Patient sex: M
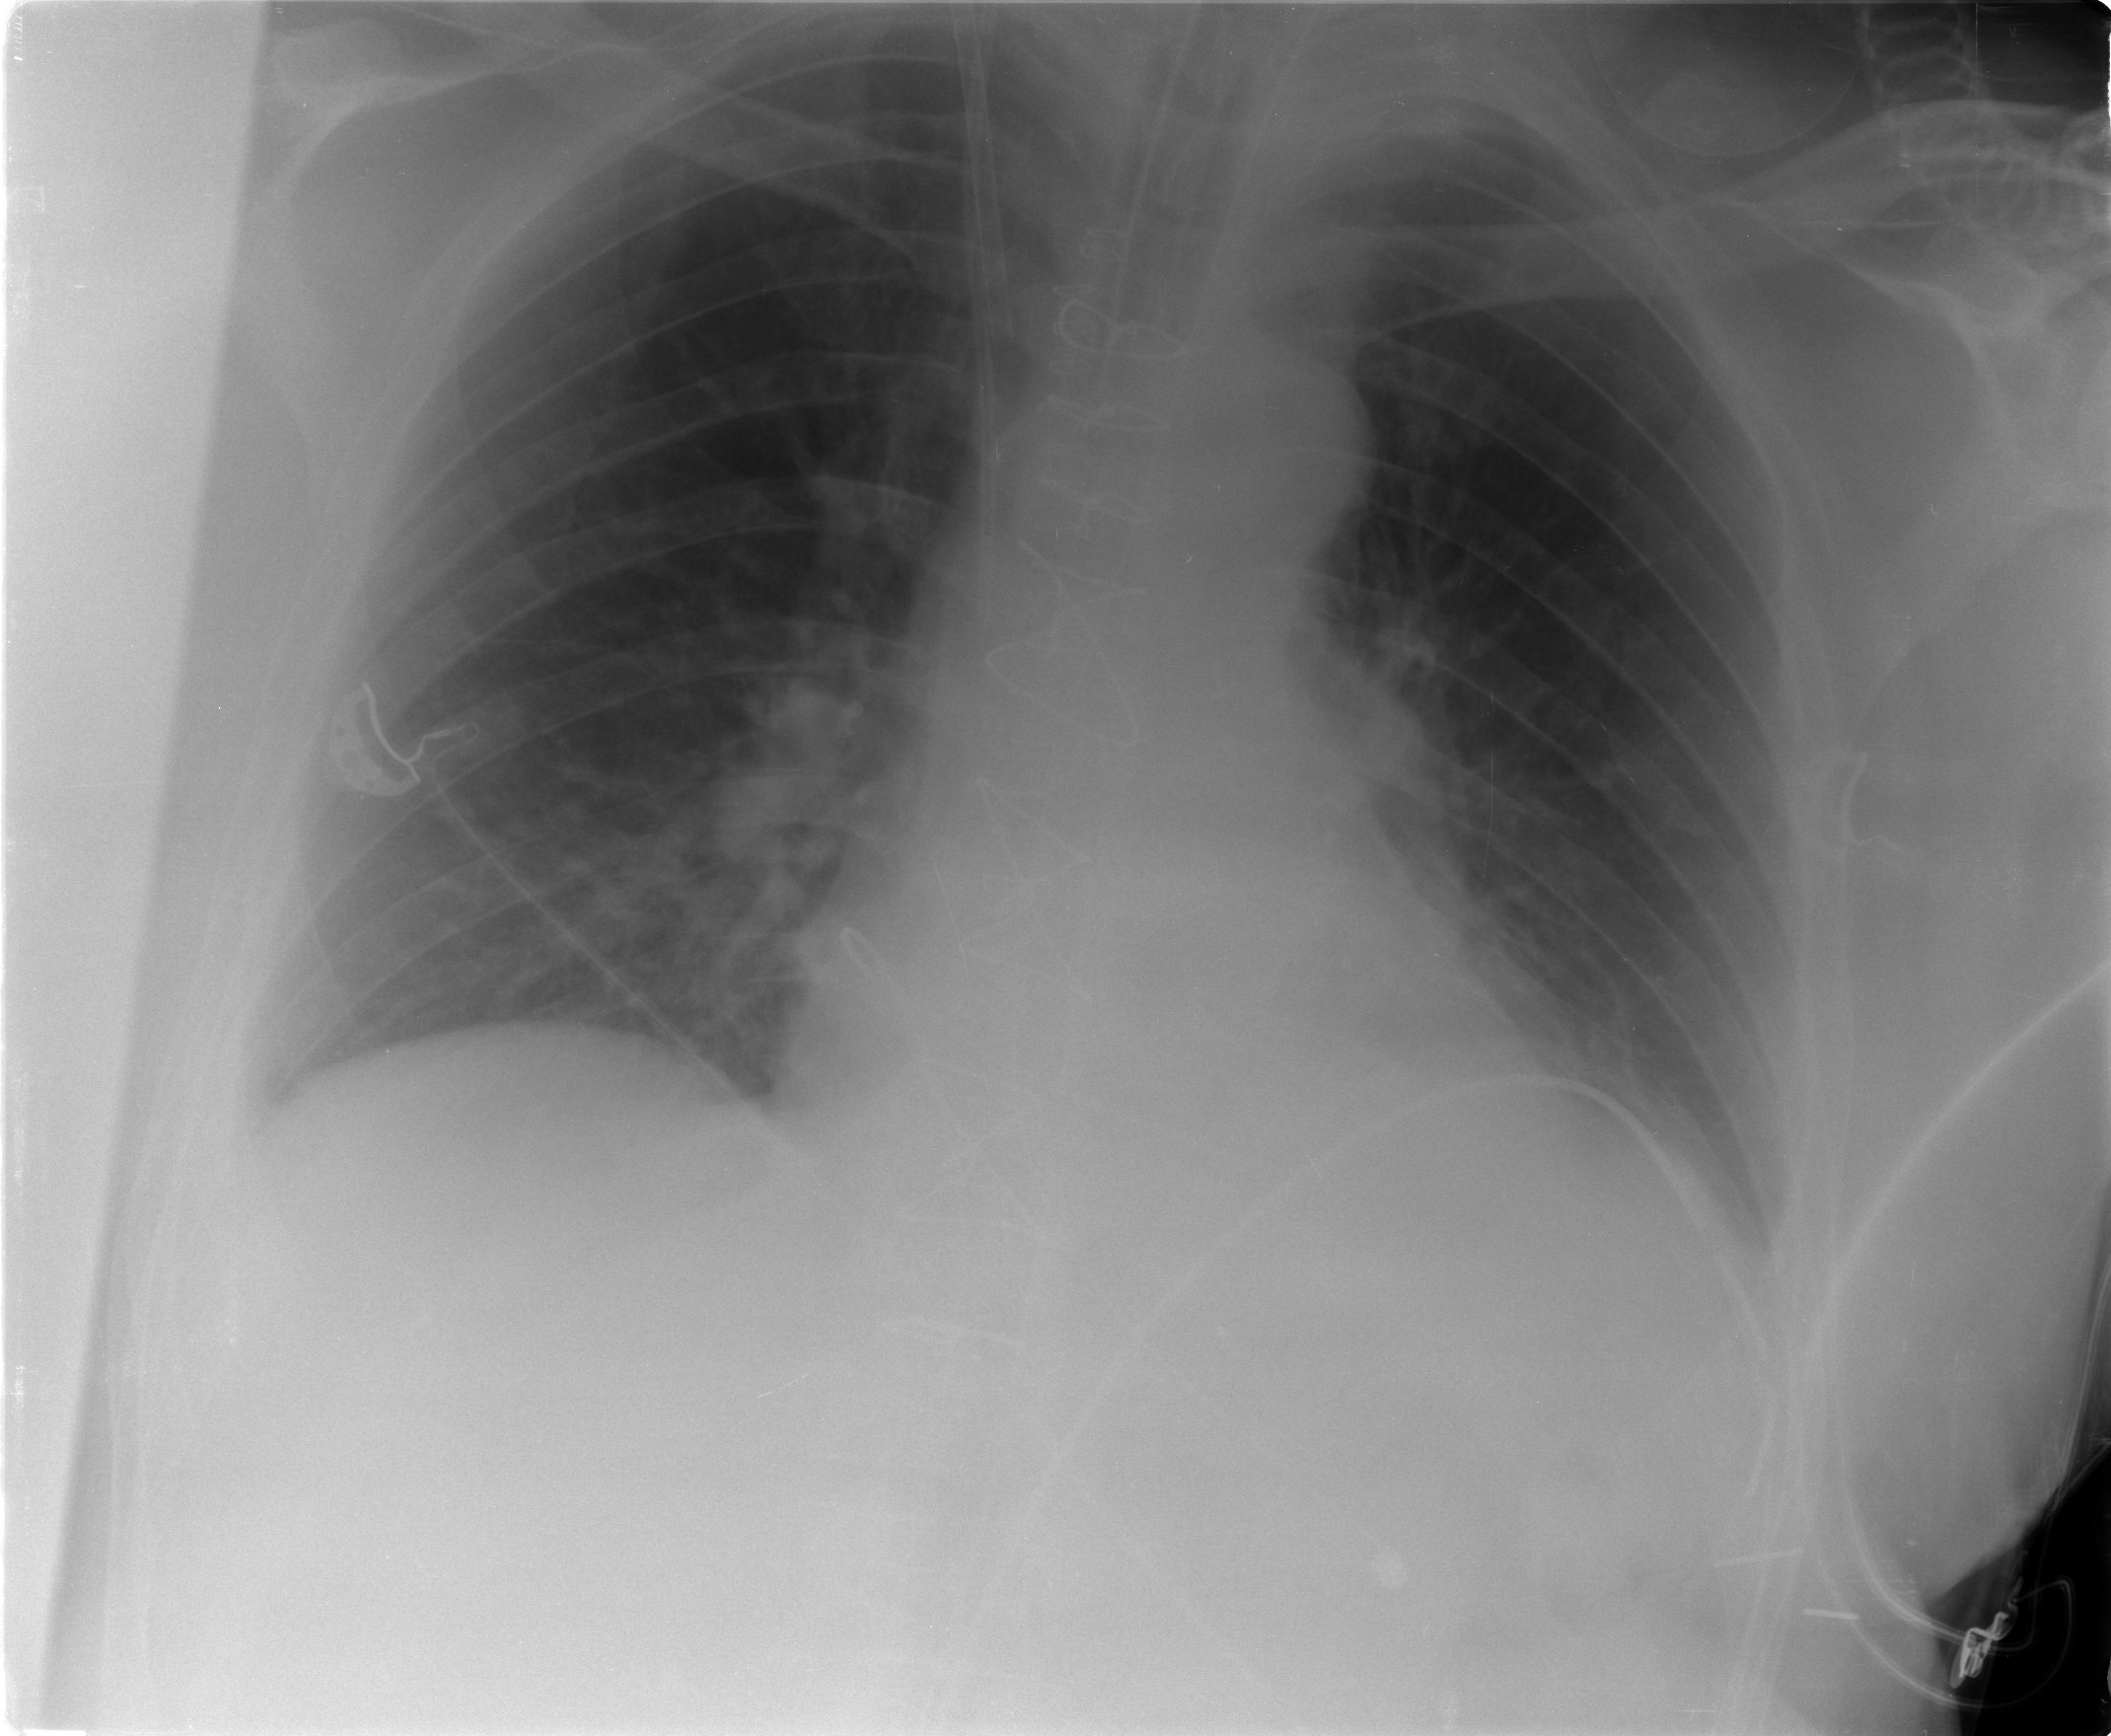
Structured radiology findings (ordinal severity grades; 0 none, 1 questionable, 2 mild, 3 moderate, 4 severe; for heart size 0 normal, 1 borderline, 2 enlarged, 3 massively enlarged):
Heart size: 0
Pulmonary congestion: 2
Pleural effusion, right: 1
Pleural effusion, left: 2
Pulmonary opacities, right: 1
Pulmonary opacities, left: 1
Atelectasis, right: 2
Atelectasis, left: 2